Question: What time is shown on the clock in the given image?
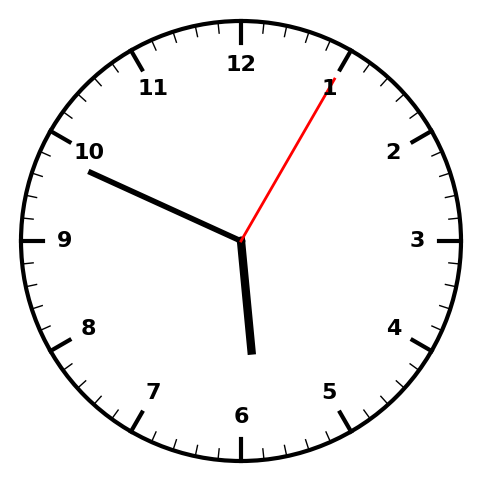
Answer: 05:49:05